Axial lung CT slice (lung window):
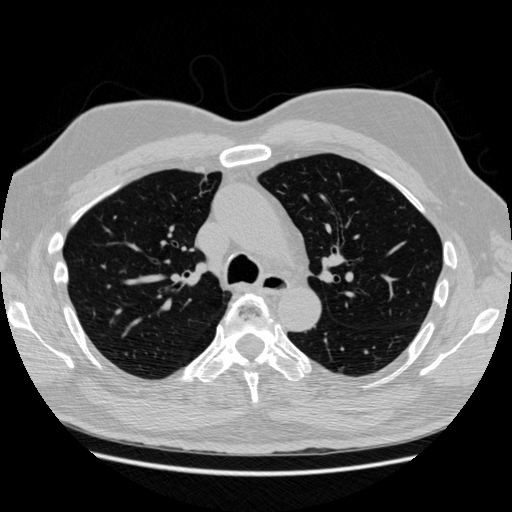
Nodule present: no